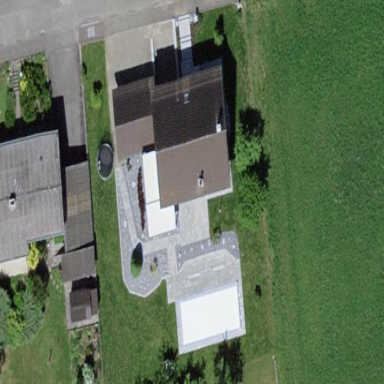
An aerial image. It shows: Detached building.